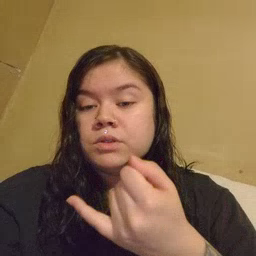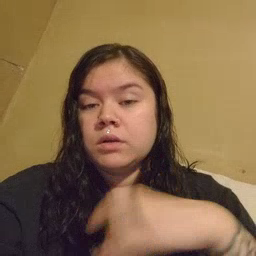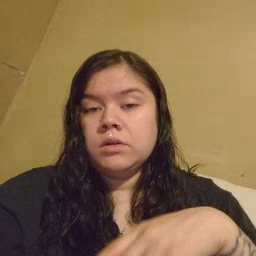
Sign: pajamas